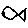
Label: fish